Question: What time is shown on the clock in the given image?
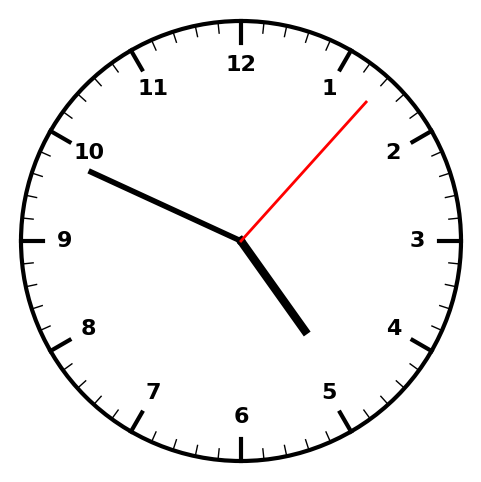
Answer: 04:49:07